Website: crate-barrel
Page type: cart
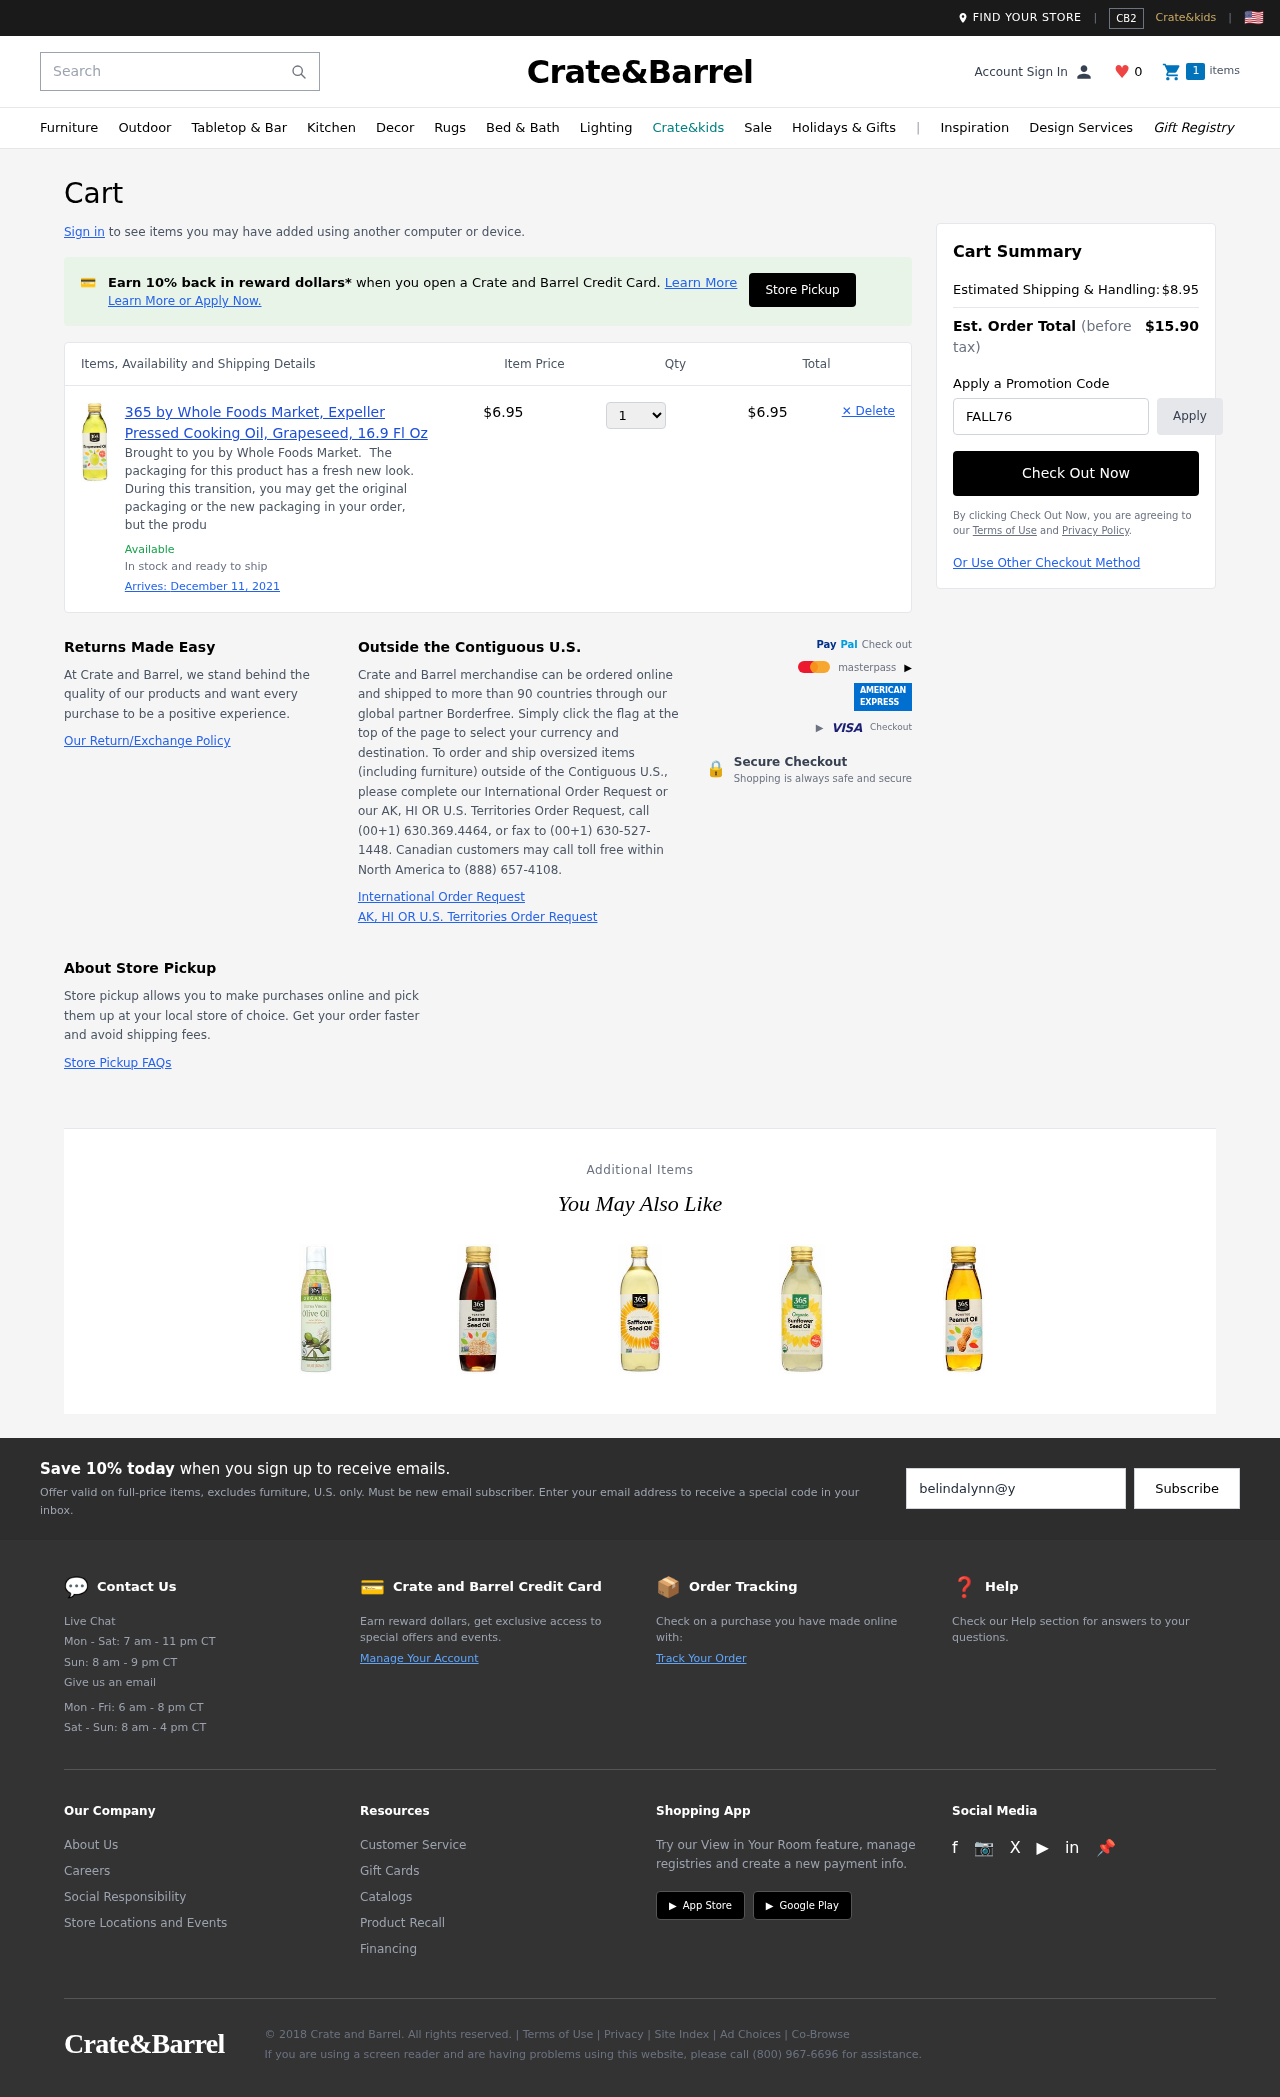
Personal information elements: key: PII_PROMO_CODE
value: FALL76
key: PII_EMAIL
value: belindalynn@yahoo.com
Product elements: key: PRODUCT1_DESC
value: Brought to you by Whole Foods Market.  The packaging for this product has a fresh new look. During this transition, you may get the original packaging or the new packaging in your order, but the produ
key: PRODUCT1_NAME
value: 365 by Whole Foods Market, Expeller Pressed Cooking Oil, Grapeseed, 16.9 Fl Oz
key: PRODUCT1_PRICE
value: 6.95
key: PRODUCT1_QUANTITY
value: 1
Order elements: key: ORDER_DELIVERY_DATE
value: December 11, 2021
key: ORDER_SUBTOTAL
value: $6.95
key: ORDER_SHIPPING_COST
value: $8.95
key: ORDER_TOTAL
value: $15.90